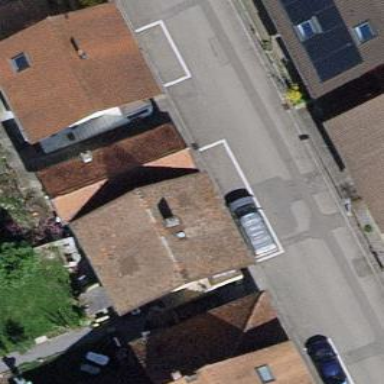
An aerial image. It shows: Gabled roof house.